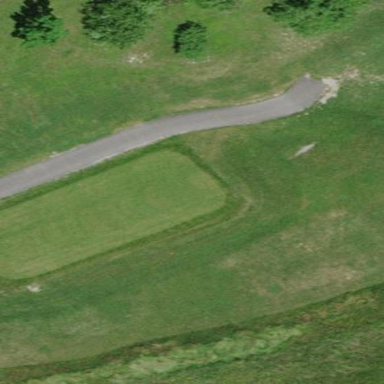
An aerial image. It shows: Grassy area designated as golf tee.